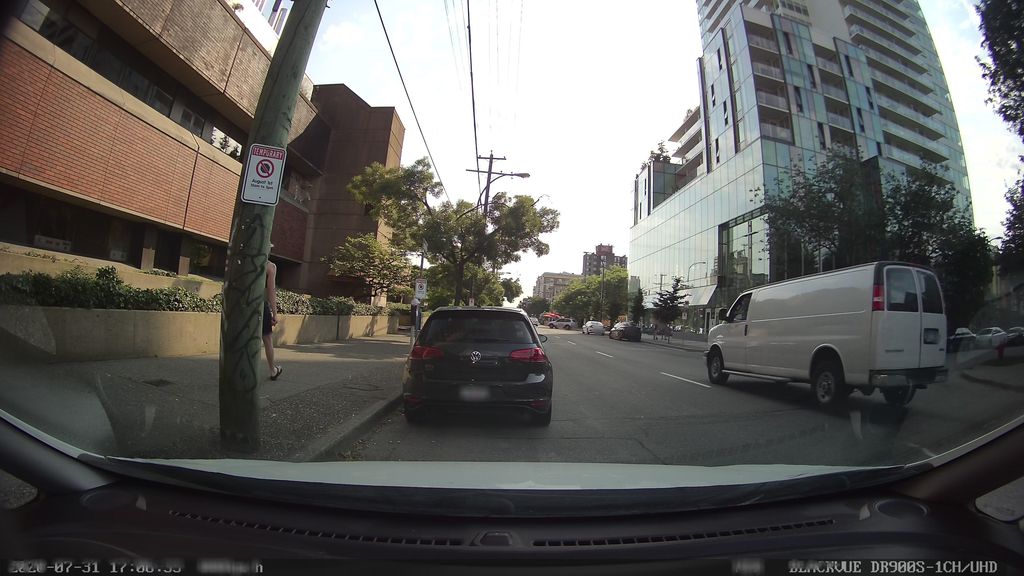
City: vancouver